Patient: sex M, age 46
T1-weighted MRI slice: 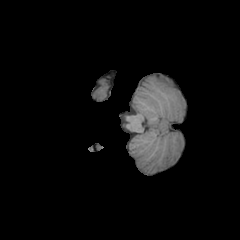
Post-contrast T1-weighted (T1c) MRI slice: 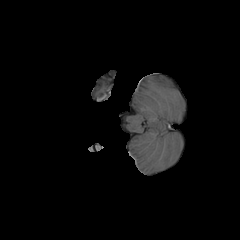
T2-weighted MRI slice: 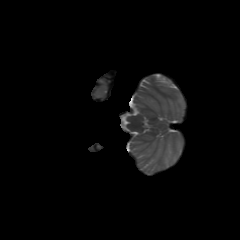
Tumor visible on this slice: no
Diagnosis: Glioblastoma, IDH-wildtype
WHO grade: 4